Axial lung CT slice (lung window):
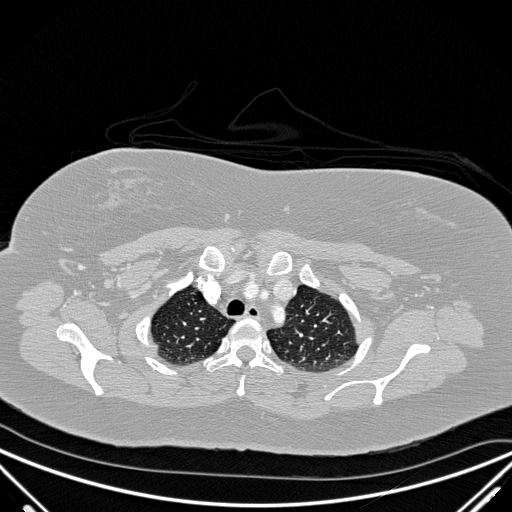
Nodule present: no